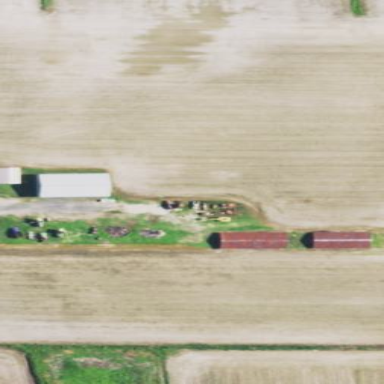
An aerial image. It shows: Farmyard area.